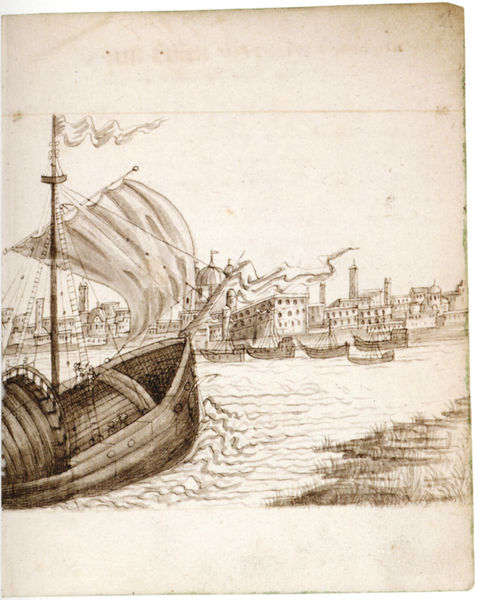
Titel: Pilgerschiff von Venedig
Künstler: Steffan Baumgartner
Standort: Nürnberg
Institution: Germanisches Nationalmuseum
Schlagwörter: himmel, meer, wasser, weiß, wolken, fluss, landschaft, see, stadt, ufer, braun, fenster, holz, zeichnung, gebäude, gras, wiese, häuser, wind, kanal, kirche, land, boot, boote, handel, kahn, ruder, turm, schiff, schiffe, segel, wellen, ansicht, venedig, fahne, flagge, mast, segelschiff, graphik, vergilbt, silhouette, sepia, hafen, kuppel, leiter, wehen, stadtansicht, laviert, tusche, türme, mole, druck, radierung, stich, wimpel, seegang, himel, ankunft, strickleiter, kupferstich, lavierung, bräunlich, lagune, federzeichnung, mehr, wellenlinien, hanse, böhe, lavur, fane, segelschiff flotte bleistift kohle, hofwn, stadt hinten, vorne wiese